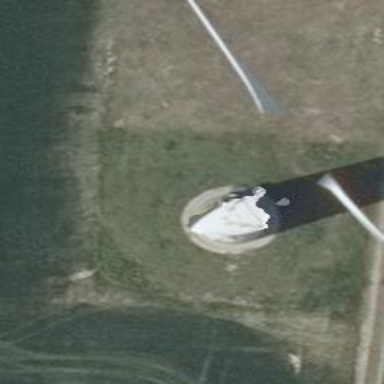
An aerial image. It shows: Wind power generator utilizing wind turbines.